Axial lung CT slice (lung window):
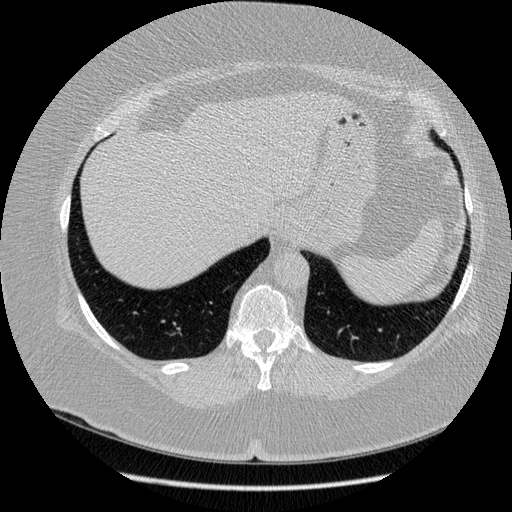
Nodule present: no